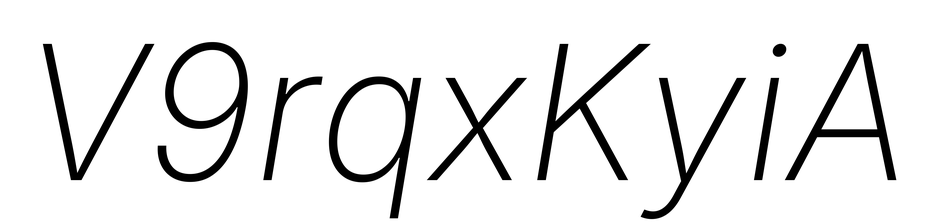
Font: Inter-Italic_ExtraLight_Italic